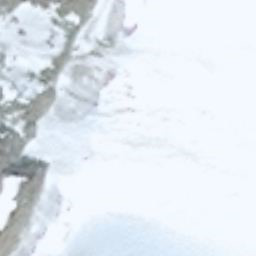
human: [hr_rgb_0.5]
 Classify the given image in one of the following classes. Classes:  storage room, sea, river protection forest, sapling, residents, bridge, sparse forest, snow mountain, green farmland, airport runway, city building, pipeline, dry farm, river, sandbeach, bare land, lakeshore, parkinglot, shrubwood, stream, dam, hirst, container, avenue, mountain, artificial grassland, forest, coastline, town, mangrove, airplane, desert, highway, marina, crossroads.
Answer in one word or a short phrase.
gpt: snow mountain